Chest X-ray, PA view. Patient: 26 years old, sex M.
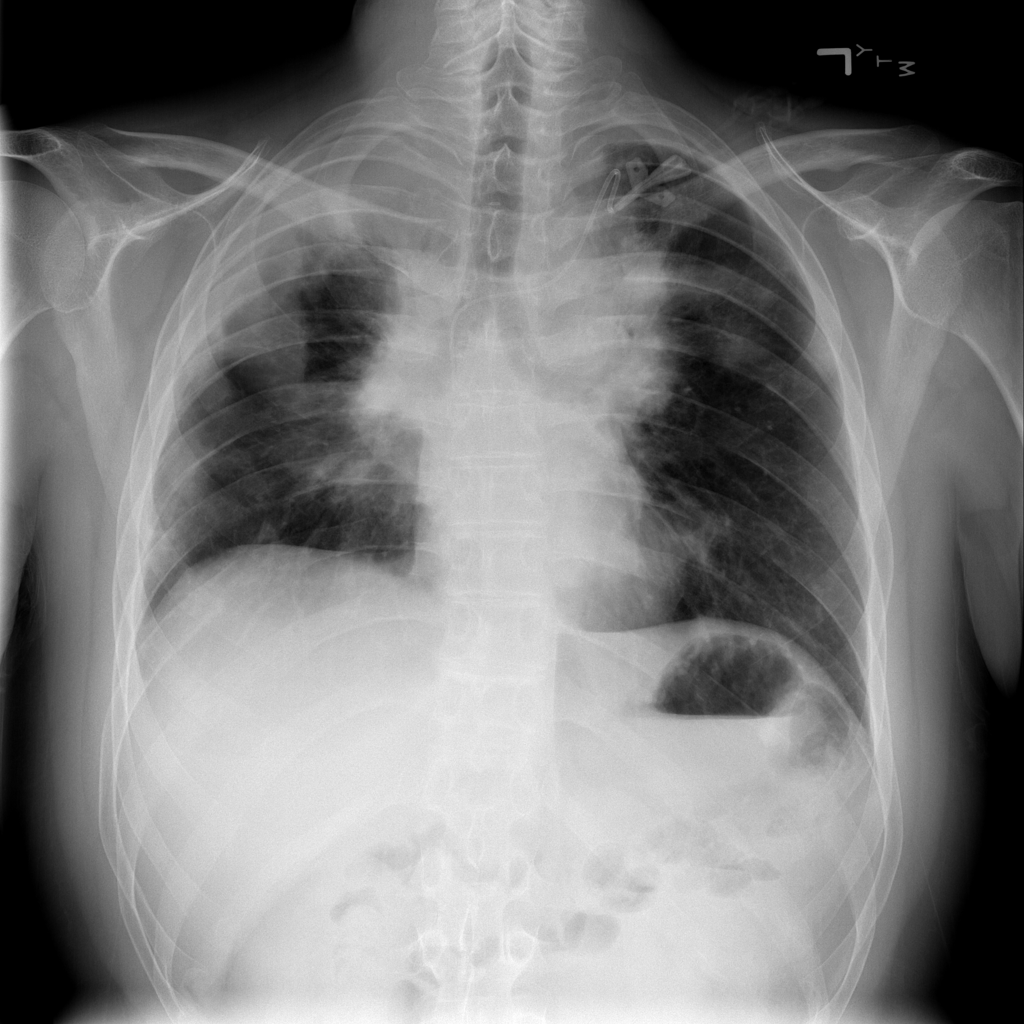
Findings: Consolidation, Infiltration, Pleural_Thickening